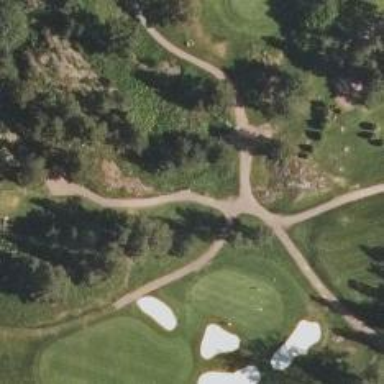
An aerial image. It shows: Pathway for golfing.